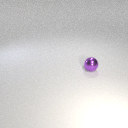
small purple metal sphere